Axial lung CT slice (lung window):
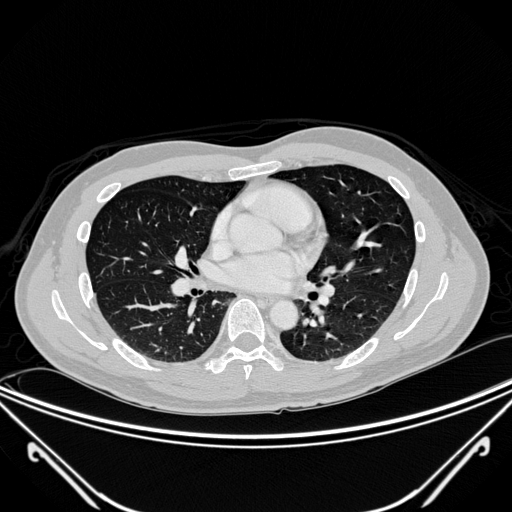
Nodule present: no